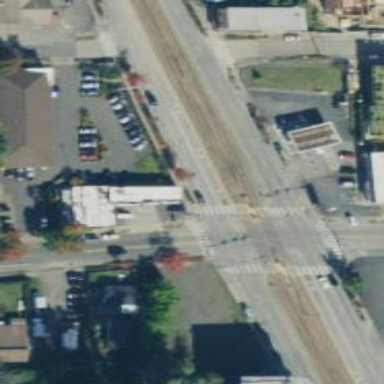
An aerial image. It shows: Controlled crossing on the road.